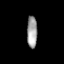
Tissue: prostate
Cell type: T cells
Senescence score: 0.3362
Nuclear area (px): 317
Mean DAPI intensity: 161.495